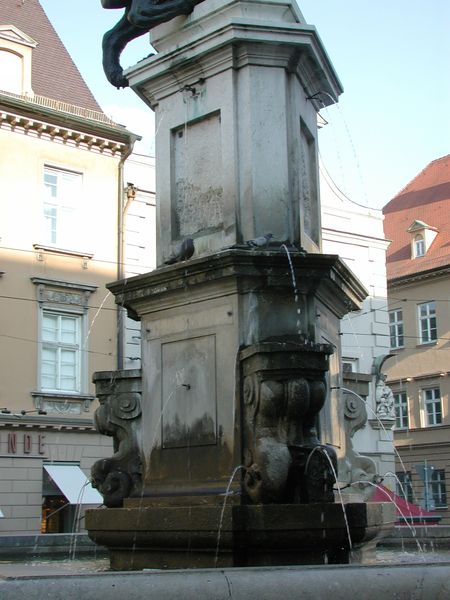
Titel: Herkulesbrunnen in Augsburg
Künstler: Adriaen de Vries
Standort: Augsburg (EU - D - B)
Schlagwörter: blau, himmel, schatten, wasser, dreieck, stadt, fenster, grau, licht, dach, beige, barock, sockel, stein, häuser, kirche, sonne, brunnen, bassin, sommer, fassade, fassaden, geschäft, kleinstadt, laden, platz, rand, detail, foto, fotografie, tauben, becken, buchstaben, sims, sandstein, mansarde, profan, etagen, gaube, schnecken, dreieckig, wasserspeier, markise, kriche, regensburg, speier, speyer, fontänen, deutschland+, valuten, stadtbrunnen, barockhäuser